Brain MRI, t2w sequence, axial 2D slice.
Patient: age 42, sex F, weight 78 kg, height 1.78 m
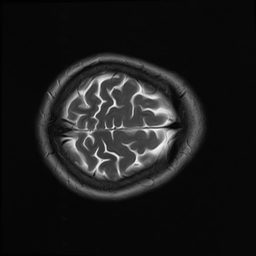